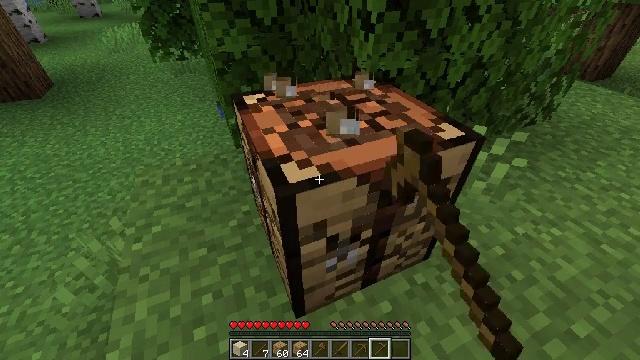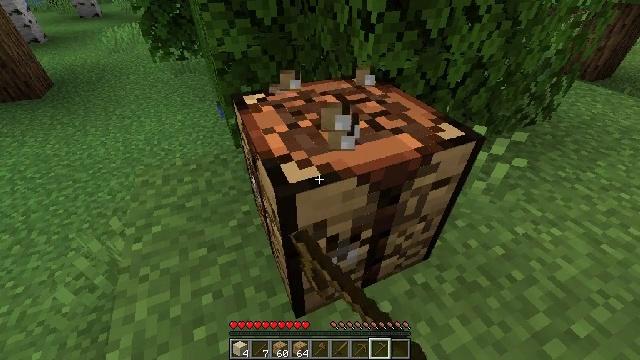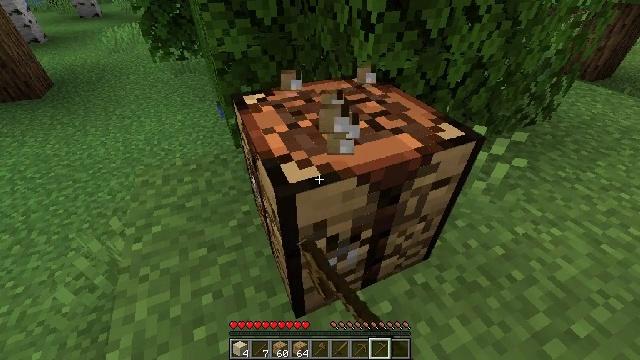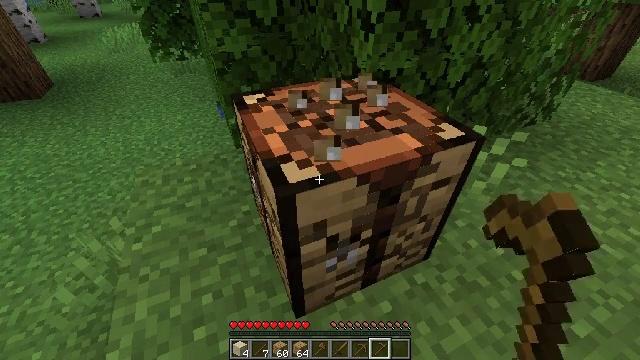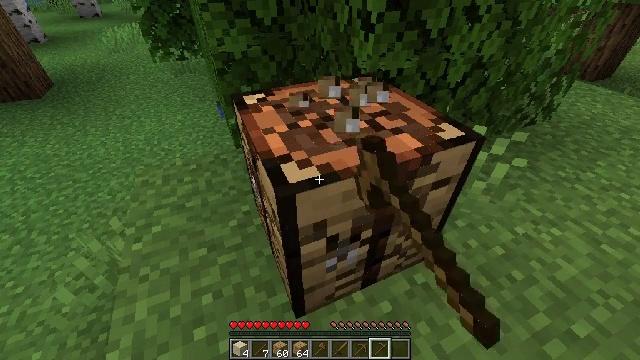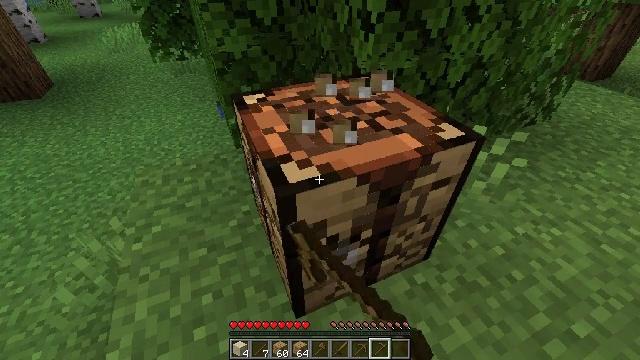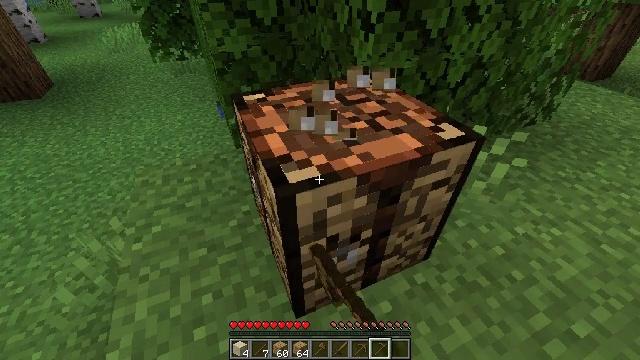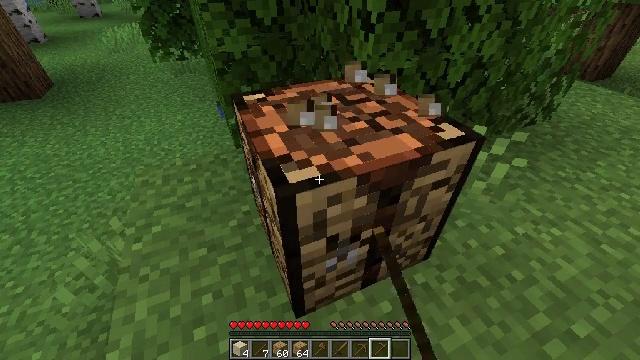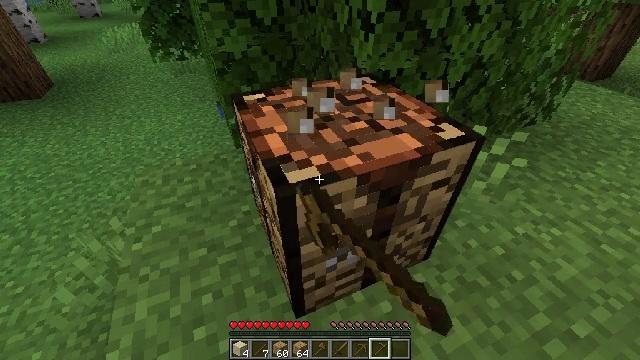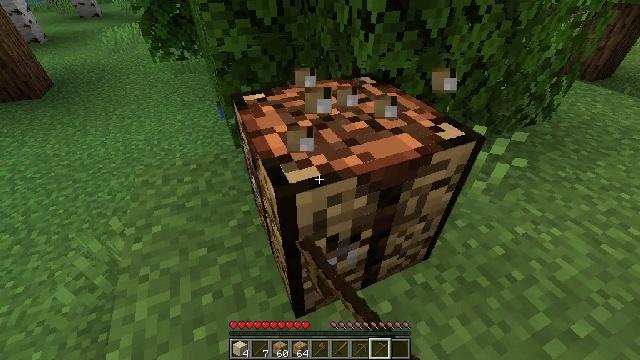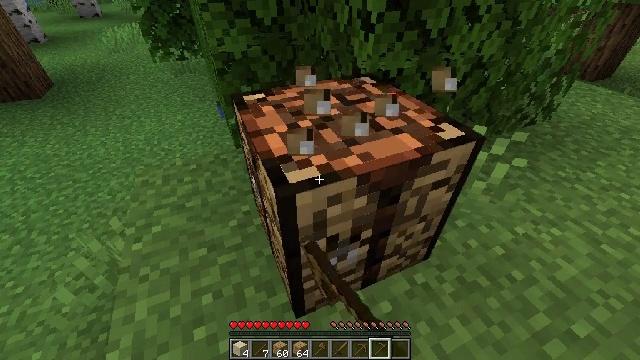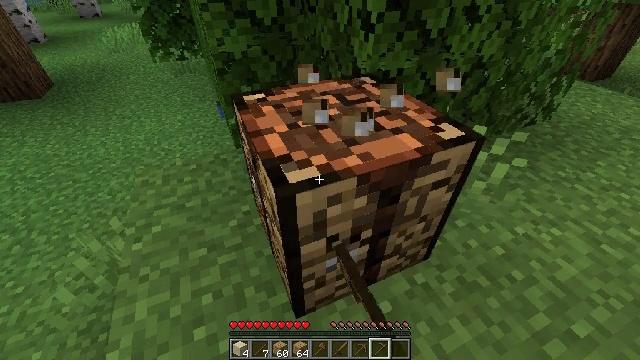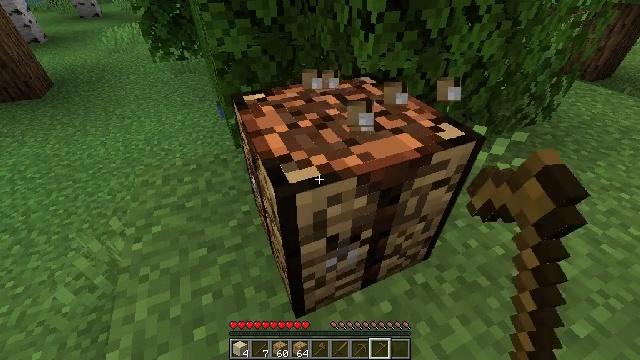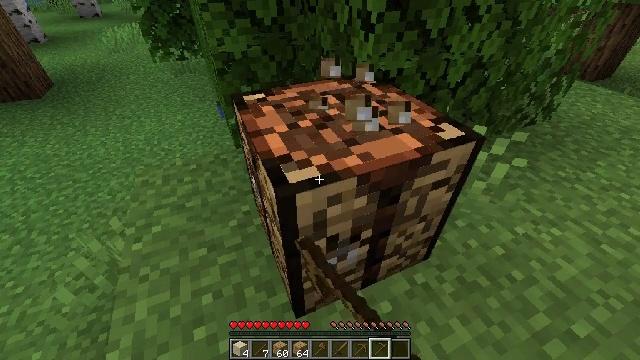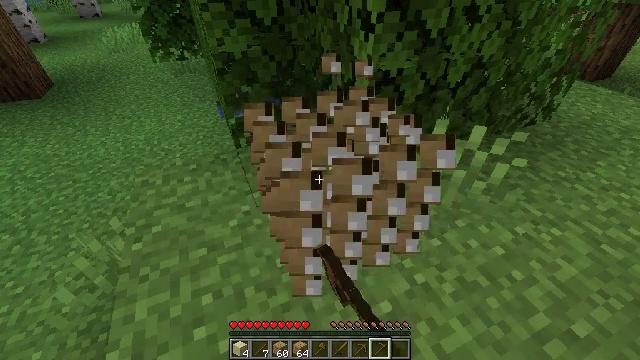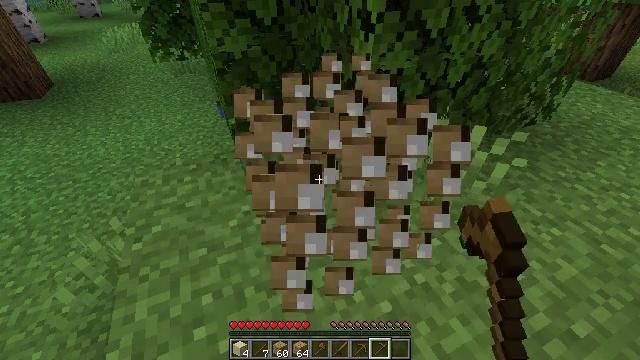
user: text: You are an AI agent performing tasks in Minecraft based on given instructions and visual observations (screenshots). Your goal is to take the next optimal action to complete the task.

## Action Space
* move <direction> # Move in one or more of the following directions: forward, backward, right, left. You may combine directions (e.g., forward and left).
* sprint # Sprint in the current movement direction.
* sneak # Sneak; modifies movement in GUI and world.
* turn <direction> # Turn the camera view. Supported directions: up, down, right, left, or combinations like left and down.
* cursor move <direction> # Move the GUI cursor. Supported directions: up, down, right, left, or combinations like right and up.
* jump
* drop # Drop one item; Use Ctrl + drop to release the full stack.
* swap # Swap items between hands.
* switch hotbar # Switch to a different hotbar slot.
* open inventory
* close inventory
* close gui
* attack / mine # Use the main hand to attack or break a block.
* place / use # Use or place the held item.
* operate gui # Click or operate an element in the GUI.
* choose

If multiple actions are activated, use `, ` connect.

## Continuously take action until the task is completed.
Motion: motion action
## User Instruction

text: Left click on the crafting table
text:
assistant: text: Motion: attack / mine
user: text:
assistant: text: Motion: attack / mine
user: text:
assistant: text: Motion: attack / mine
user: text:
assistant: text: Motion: attack / mine
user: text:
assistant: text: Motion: attack / mine
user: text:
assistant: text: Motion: attack / mine
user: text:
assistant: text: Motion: attack / mine
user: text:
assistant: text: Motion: attack / mine
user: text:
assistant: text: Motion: attack / mine
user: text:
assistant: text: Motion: attack / mine
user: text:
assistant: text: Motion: attack / mine
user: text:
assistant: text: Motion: attack / mine
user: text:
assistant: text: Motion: attack / mine
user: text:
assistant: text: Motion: attack / mine
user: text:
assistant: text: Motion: attack / mine
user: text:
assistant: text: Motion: attack / mine
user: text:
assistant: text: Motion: attack / mine
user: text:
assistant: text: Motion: attack / mine
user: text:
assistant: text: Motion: attack / mine
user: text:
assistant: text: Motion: attack / mine